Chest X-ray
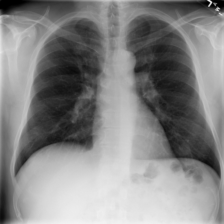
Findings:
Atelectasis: negative
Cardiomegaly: negative
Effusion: negative
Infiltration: negative
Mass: negative
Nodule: negative
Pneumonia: negative
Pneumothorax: negative
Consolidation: negative
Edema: negative
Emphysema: negative
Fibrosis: negative
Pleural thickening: negative
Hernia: negative